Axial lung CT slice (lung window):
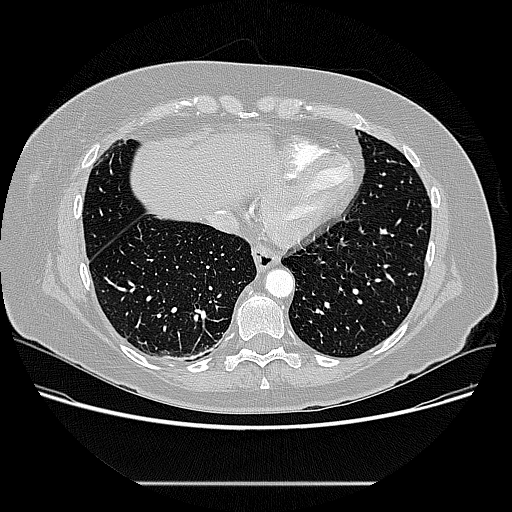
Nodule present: no